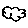
Label: cloud